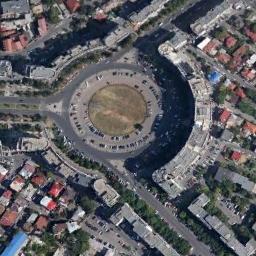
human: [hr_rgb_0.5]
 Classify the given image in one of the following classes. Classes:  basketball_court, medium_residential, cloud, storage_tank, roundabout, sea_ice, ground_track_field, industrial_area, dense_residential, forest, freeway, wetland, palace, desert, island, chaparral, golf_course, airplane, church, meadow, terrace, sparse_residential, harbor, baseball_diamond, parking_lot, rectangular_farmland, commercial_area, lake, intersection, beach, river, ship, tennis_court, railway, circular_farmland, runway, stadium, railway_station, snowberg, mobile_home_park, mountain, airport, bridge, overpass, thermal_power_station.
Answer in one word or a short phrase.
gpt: stadium